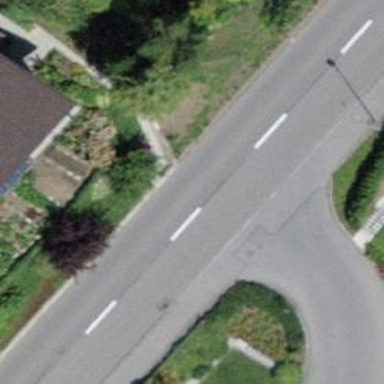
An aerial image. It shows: Tertiary road with asphalt surface.